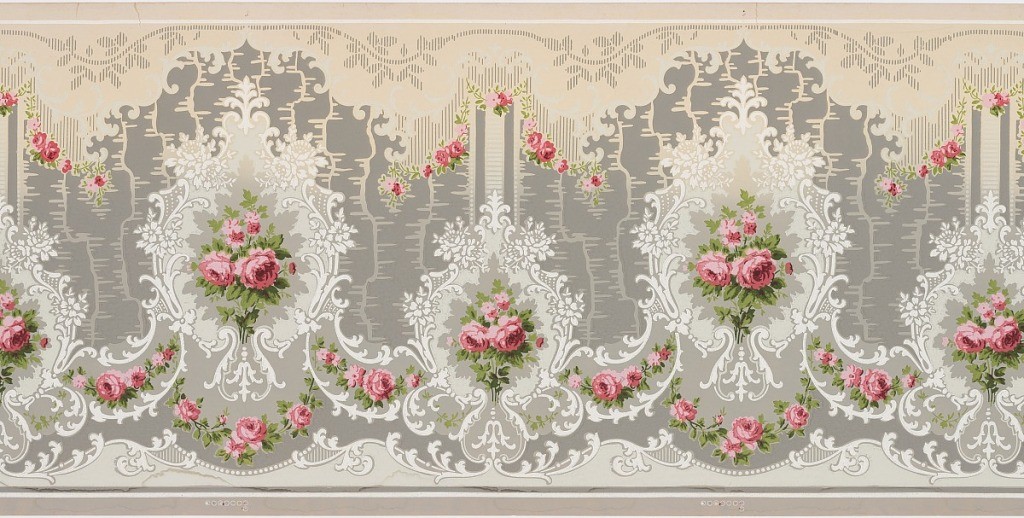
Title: Frieze
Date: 1905–1915
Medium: Machine-printed paper
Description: A repeating design of alternating large and small rose flower-head filled cartouches upon a gray ground with an ivory turning to pale gray geometric design, below an ivory sconce-like design. Printed in ivory, white, gray, green, pink, rose and light gray